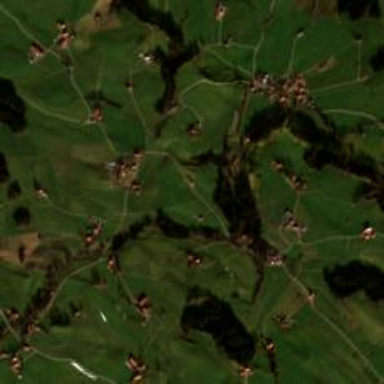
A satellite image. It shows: Small hamlet.